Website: crate-barrel
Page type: account-selection
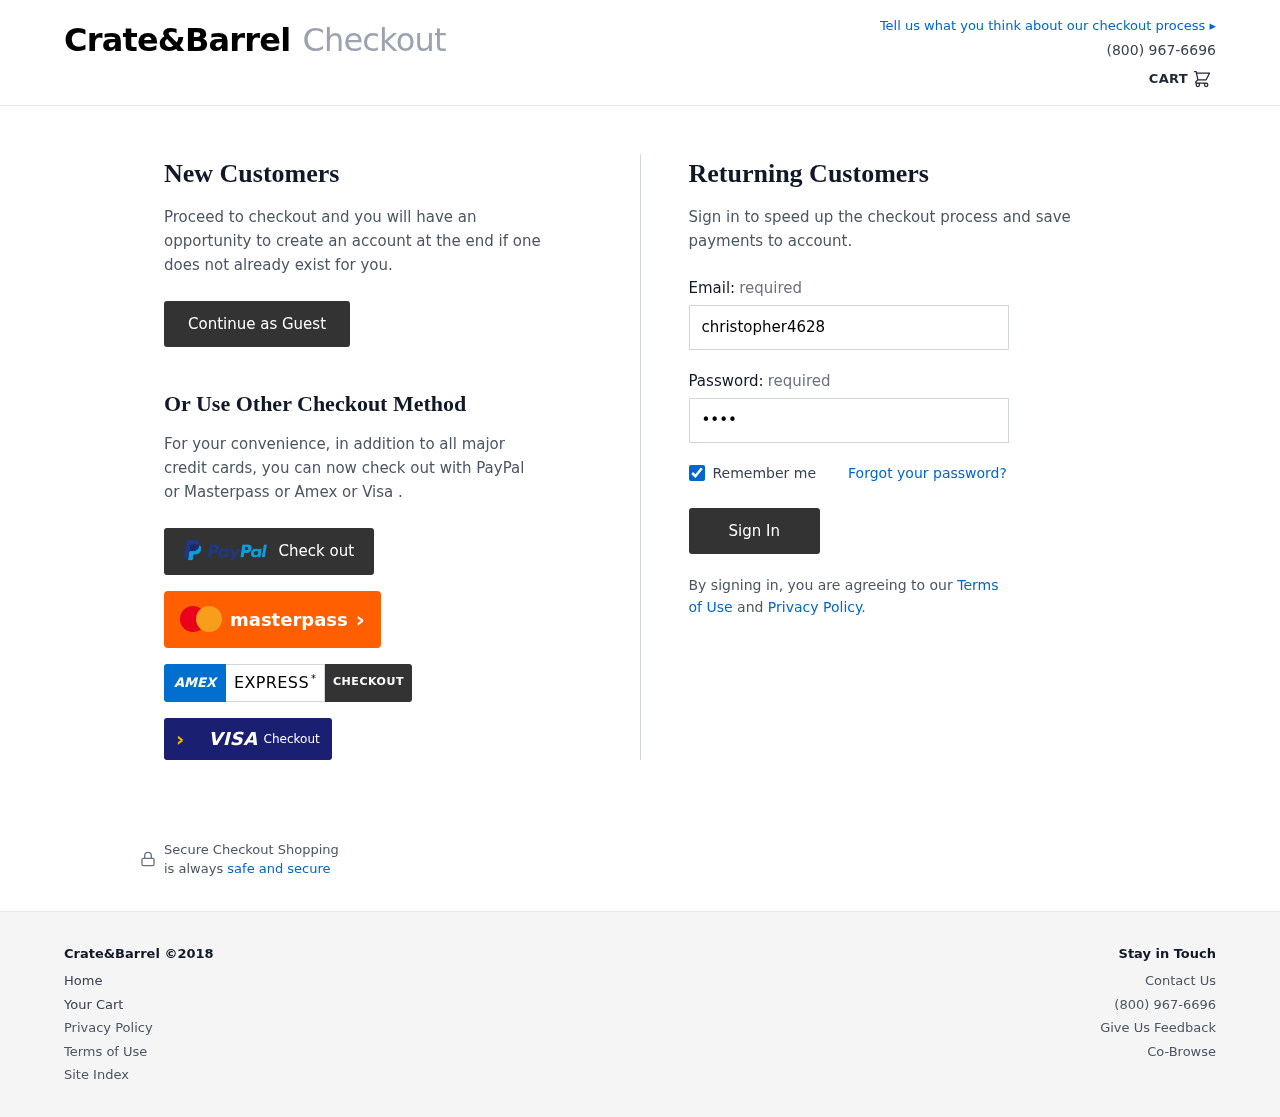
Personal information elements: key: PII_LOGIN_USERNAME
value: christopher4628